Interaction volume radius: 10 \u00c5
Interaction volume height: 25 \u00c5
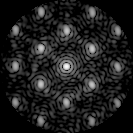
Disorder parameter: 0.3037